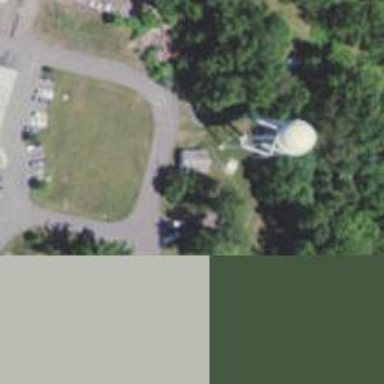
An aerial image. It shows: Water tower that is man-made.